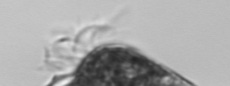
Label: Ciliophora